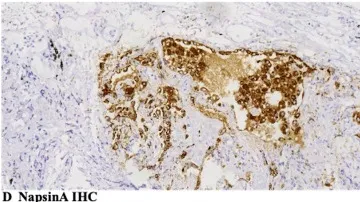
NapsinA. SP x200).
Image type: pathology (immunostaining)